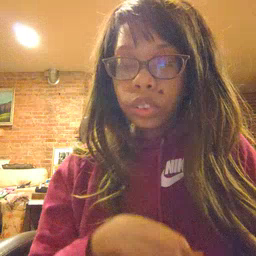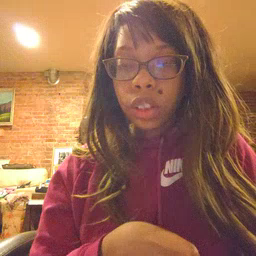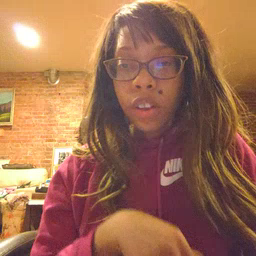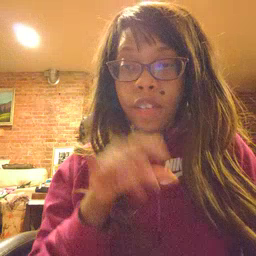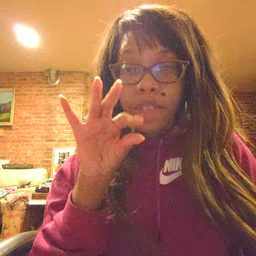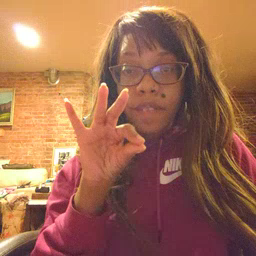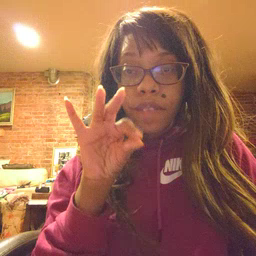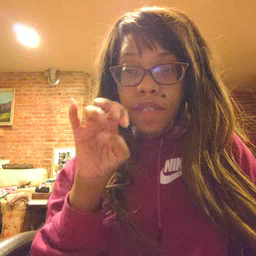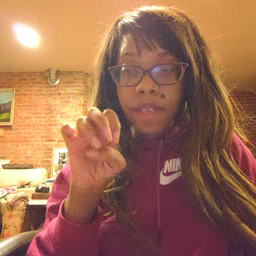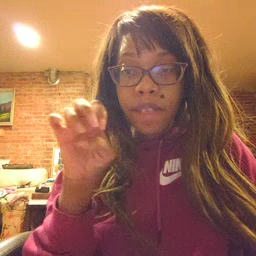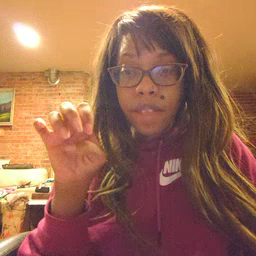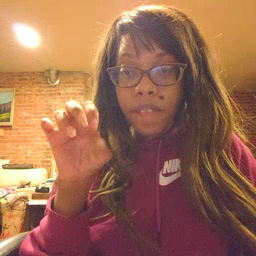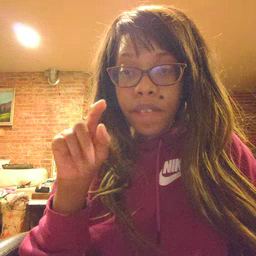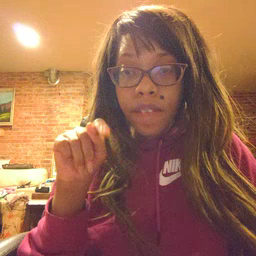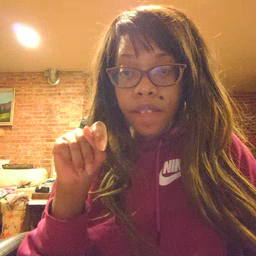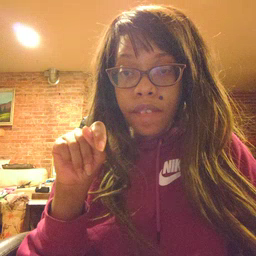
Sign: feet